Question: I am looking to plot a graph that depicts a clock signal. The following is what I am looking forward to plot.
I have say four objects. Object one is either in state 1 or state 0 for a particular length of time. I also have to mention (some where on the top of the clock signal) how long is the zero period and how long is the 1 period.
I have to do the above procedure for rest of the three objects one over the other so that I can compare those clock signal type graphs. I have attached an image I want something on the lines of this image. Where out2 out1 etc are my objects and I mention the length of each 0 or 1 state above each graph. I do not want those clock and reset signals.
Can some one tell me what type of graph should I user from matplotlib library for this type of representation? how to plot each signal one over the other?

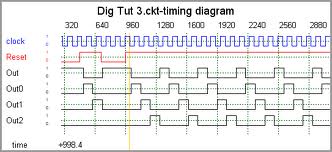
Answer: - 'plot''plot''y''step'- 'add_subplot''plot'